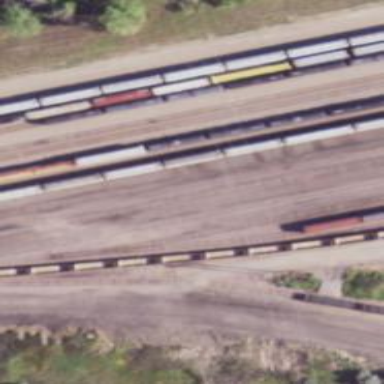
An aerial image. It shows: Railway yard.